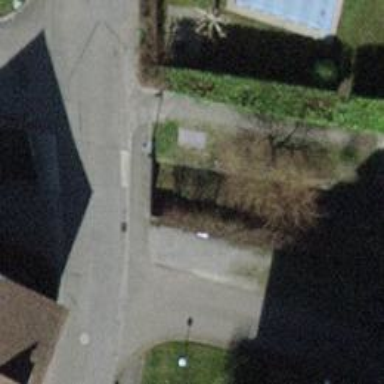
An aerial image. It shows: Sidewalk along the footway.